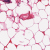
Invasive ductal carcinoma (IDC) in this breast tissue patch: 0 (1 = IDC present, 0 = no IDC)